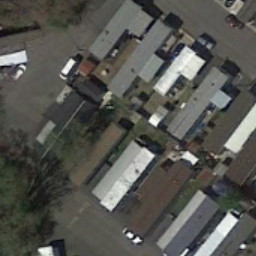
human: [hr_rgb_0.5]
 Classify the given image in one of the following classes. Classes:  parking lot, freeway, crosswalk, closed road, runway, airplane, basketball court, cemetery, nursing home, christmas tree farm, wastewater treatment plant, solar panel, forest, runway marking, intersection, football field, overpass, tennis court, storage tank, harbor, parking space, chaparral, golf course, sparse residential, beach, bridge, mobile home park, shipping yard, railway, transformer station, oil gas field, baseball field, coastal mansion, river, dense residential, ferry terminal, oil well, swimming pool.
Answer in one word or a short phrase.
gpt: mobile home park